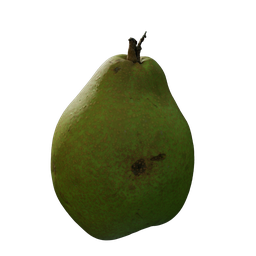
Label: nature